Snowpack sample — Loveland Pass, Silver Plume, Colorado, USA (2/11/26, 12:00 PM MST)
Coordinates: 39.663, -105.886
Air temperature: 35 °F
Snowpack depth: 82 cm
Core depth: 10 cm
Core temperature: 17.6 °F
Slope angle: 13°, slope face: 12°
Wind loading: high
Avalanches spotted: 1
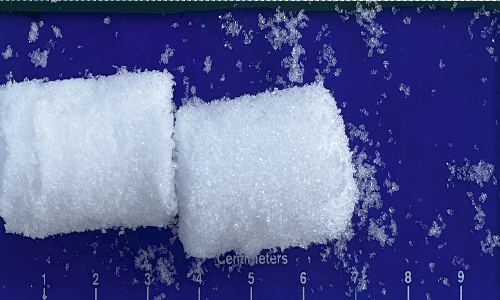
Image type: core
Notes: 1 small avalanche spotted on the north side of the bowl, lots of wind loading